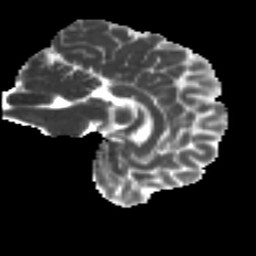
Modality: MD
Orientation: sagittal
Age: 30
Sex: male
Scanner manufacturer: ge
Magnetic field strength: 3 T
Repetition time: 7.8 s
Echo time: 0.0607 s